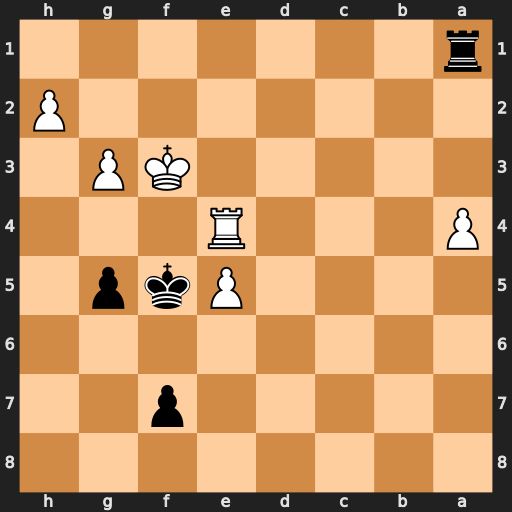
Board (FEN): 8/5p2/8/4Pkp1/P3R3/5KP1/7P/r7
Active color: b
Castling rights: -
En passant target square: -
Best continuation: g4+ Rxg4 Ra3+ Kg2 Kxg4